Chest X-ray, AP view. Patient: 33 years old, sex M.
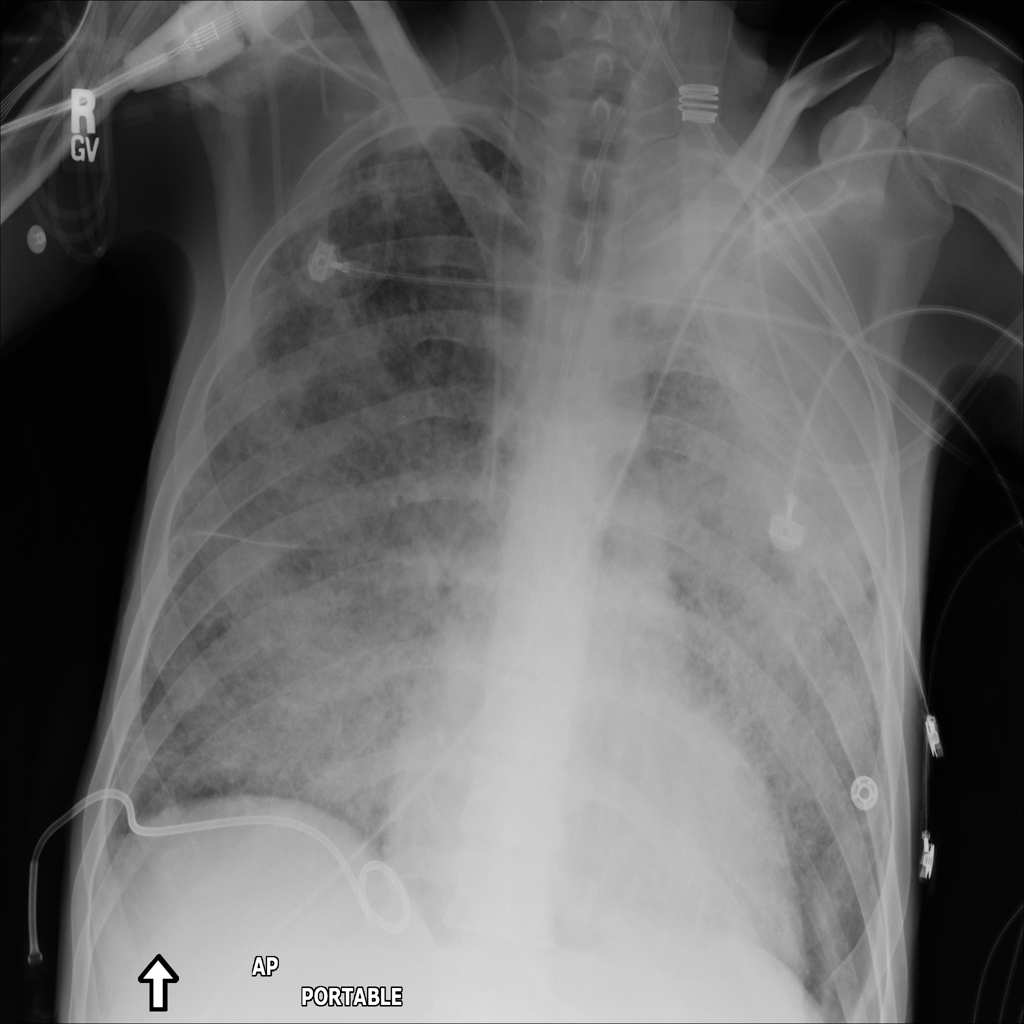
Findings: Infiltration, Nodule